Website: apple
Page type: customer-info-address
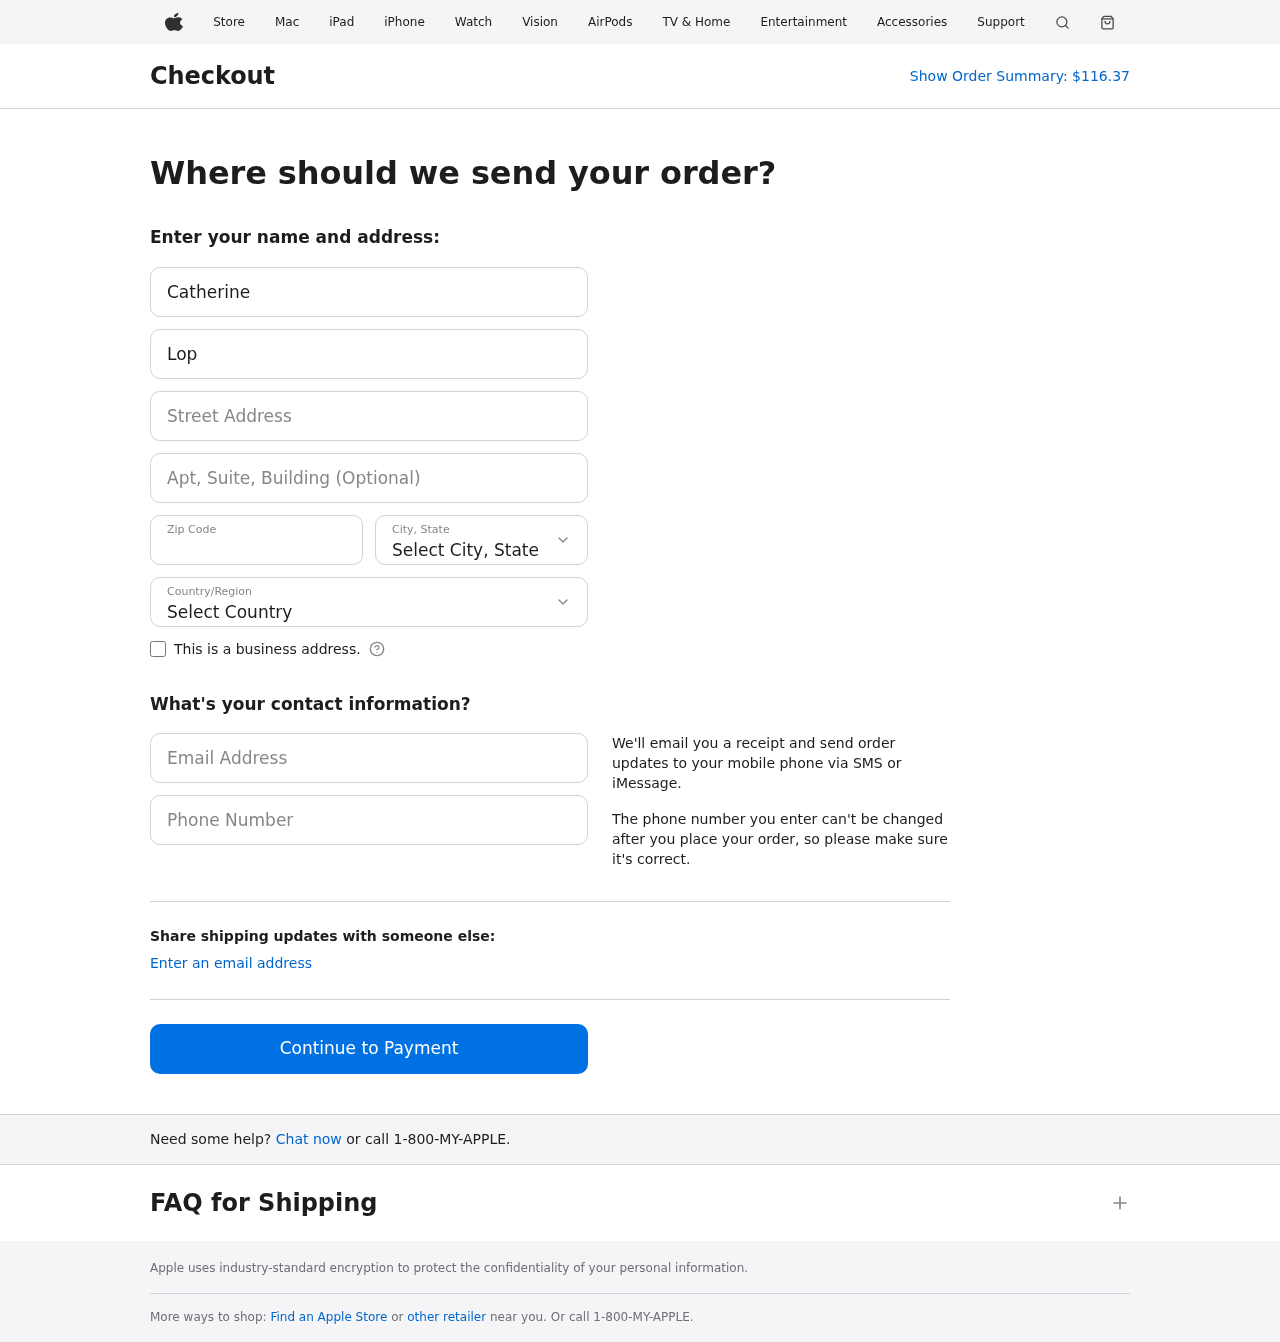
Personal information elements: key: PII_CITY_STATE
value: Port Brookeborough, MN
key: PII_COUNTRY
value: United States
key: PII_EMAIL
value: catherine.lopez@yahoo.com
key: PII_FIRSTNAME
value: Catherine
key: PII_LASTNAME
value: Lopez
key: PII_PHONE
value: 3965578578
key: PII_POSTCODE
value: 06318
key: PII_STREET
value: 90080 Olivia Mount Suite 813
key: PII_STREET2
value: Apt. 508
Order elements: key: ORDER_TOTAL
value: $116.37